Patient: sex M, age 66
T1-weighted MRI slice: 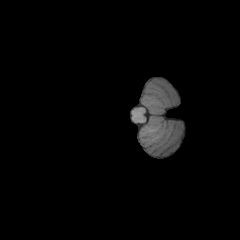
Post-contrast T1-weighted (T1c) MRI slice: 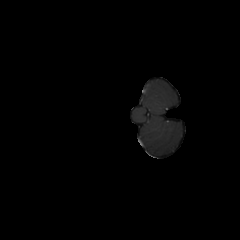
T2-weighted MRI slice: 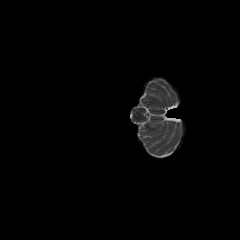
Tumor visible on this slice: no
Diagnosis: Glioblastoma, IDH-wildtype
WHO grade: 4